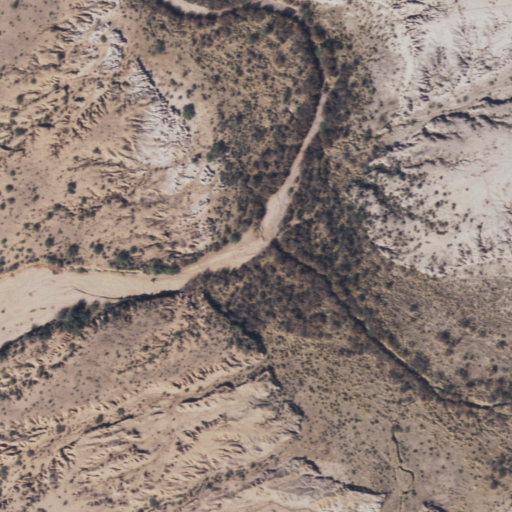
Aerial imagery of valley in Arizona named Timber Draw containing shrub, grassland, and barren land